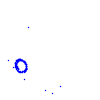
Particle: proton